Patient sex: F
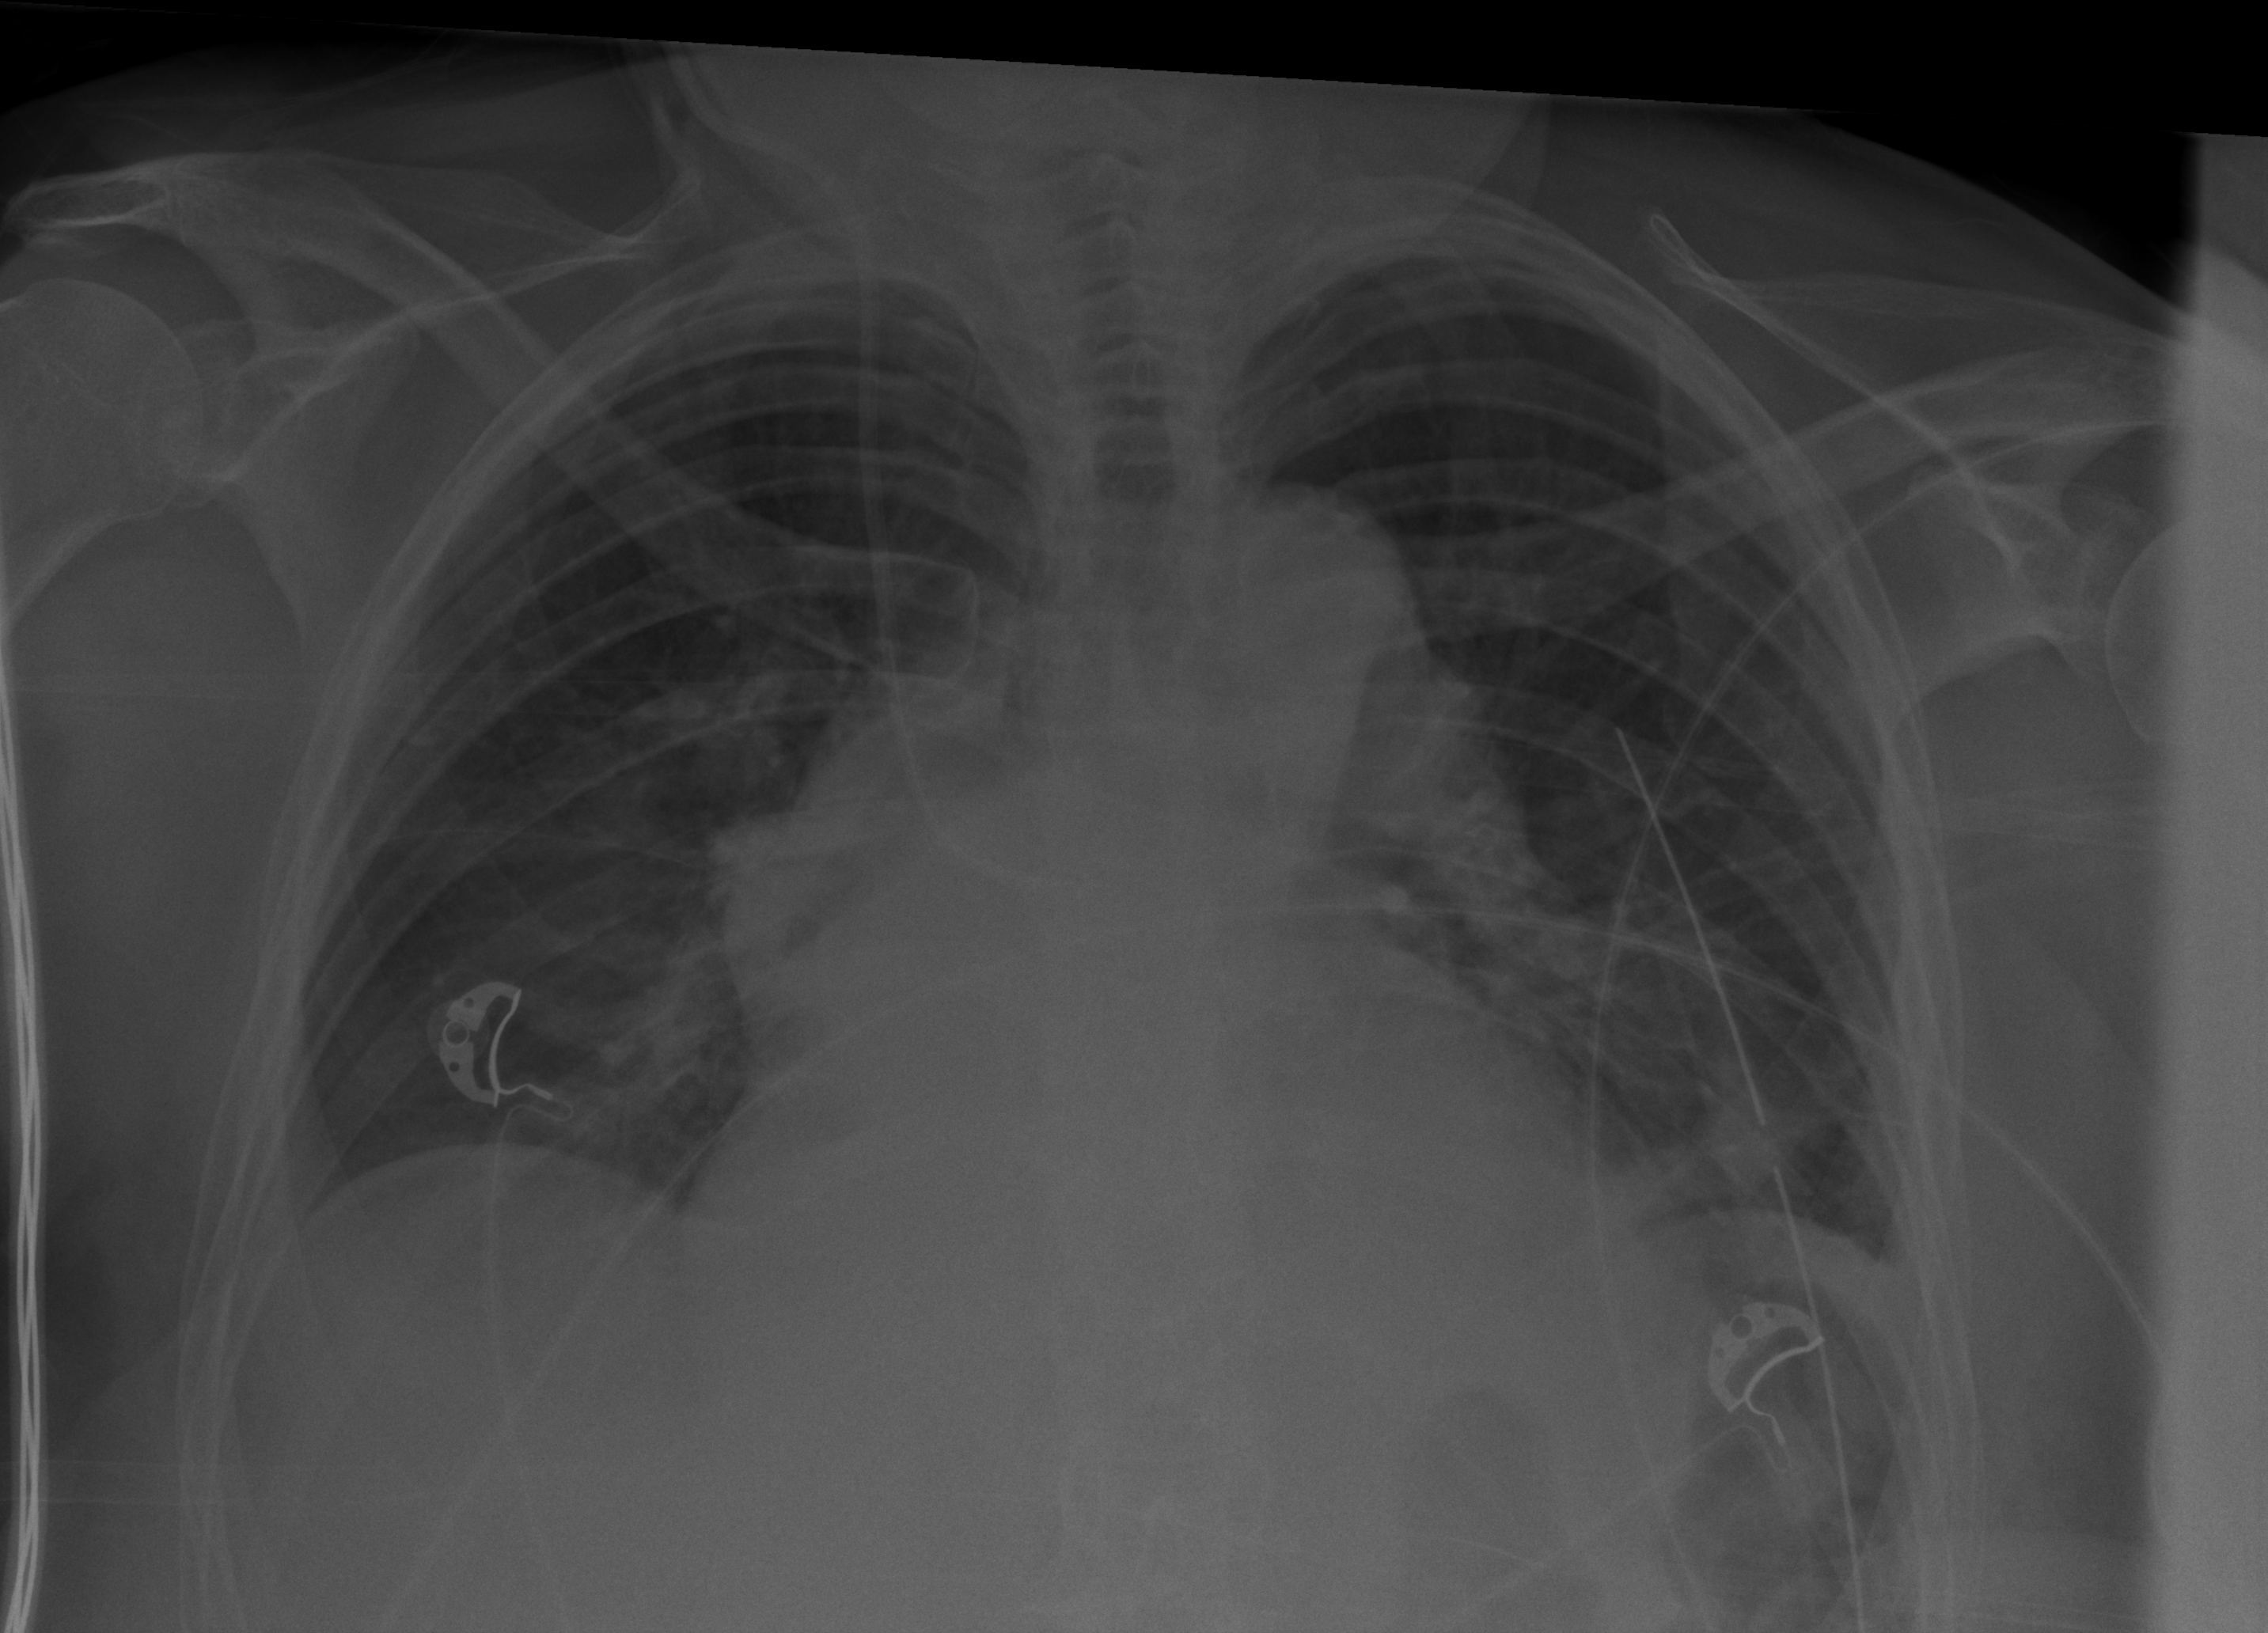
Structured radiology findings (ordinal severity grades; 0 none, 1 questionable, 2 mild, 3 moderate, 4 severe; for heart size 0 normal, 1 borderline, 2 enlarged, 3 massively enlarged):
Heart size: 3
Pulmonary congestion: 0
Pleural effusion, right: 0
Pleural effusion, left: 1
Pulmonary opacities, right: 0
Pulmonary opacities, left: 0
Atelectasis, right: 2
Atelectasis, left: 2